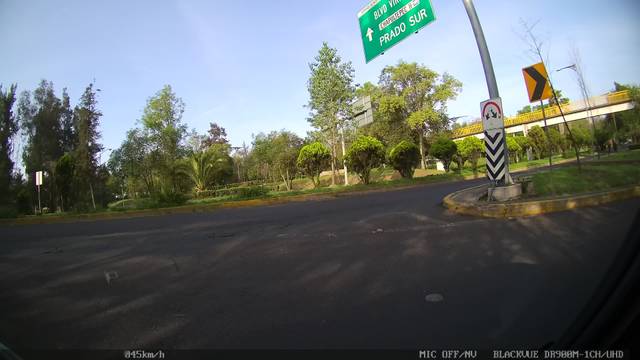
Region: Mexico
Coordinates: 19.42, -99.196